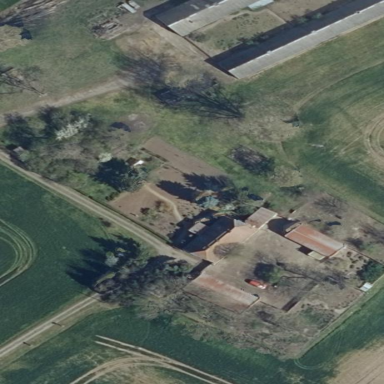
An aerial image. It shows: Farmyard area.